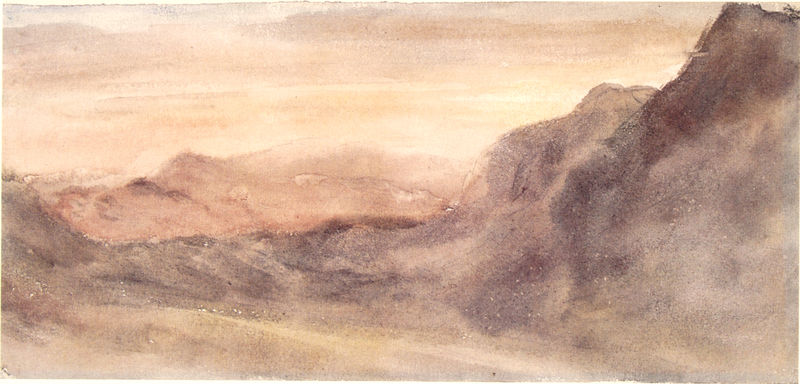
Titel: Esk Hause
Künstler: John Constable
Standort: Leeds (UK)
Institution: Leeds City Art Gallery
Schlagwörter: berg, dunkel, felsen, gemälde, gestein, himmel, meer, schatten, wasser, weiß, wolken, aquarell, gelb, grün, impressionismus, landschaft, sand, abend, braun, grau, hell, licht, orange, pastell, schwarz, skizze, zeichnung, ausblick, rose, rot, weg, wiese, wolke, beige, malerei, steine, trauer, dämmerung, einsamkeit, horizont, horizontlinie, hügel, morgen, sonnenaufgang, einsam, sonne, wiesen, rosa, tal, strand, studie, abhang, berge, düne, fels, gebirge, gipfel, hang, wüste, öde, lila, nebel, sonnenuntergang, violett, monochrom, wasserfarbe, luft, sturm, turner, pastellfarben, stimmung, abendrot, hoch, steppe, abendstimmung, abstraktion, kühle, alpen, bergkamm, wolkig, verschwommen, karg, brauntöne, rötlich, atmosphäre, leicht, gebirgslandschaft, weich, wellenlinie, lavierung, sandsturm, sonn, hellrot, stimmungsvoll, bergwand, abendlich, o keiffe?, sonnenunterganz, gemüt, sonnenuntergangs